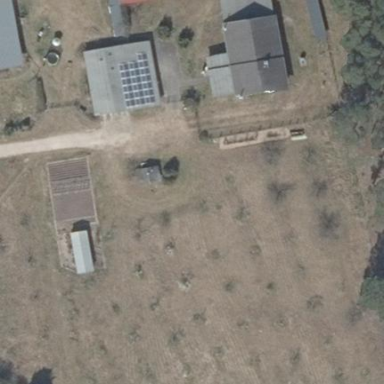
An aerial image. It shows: Farmyard area.